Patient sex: M
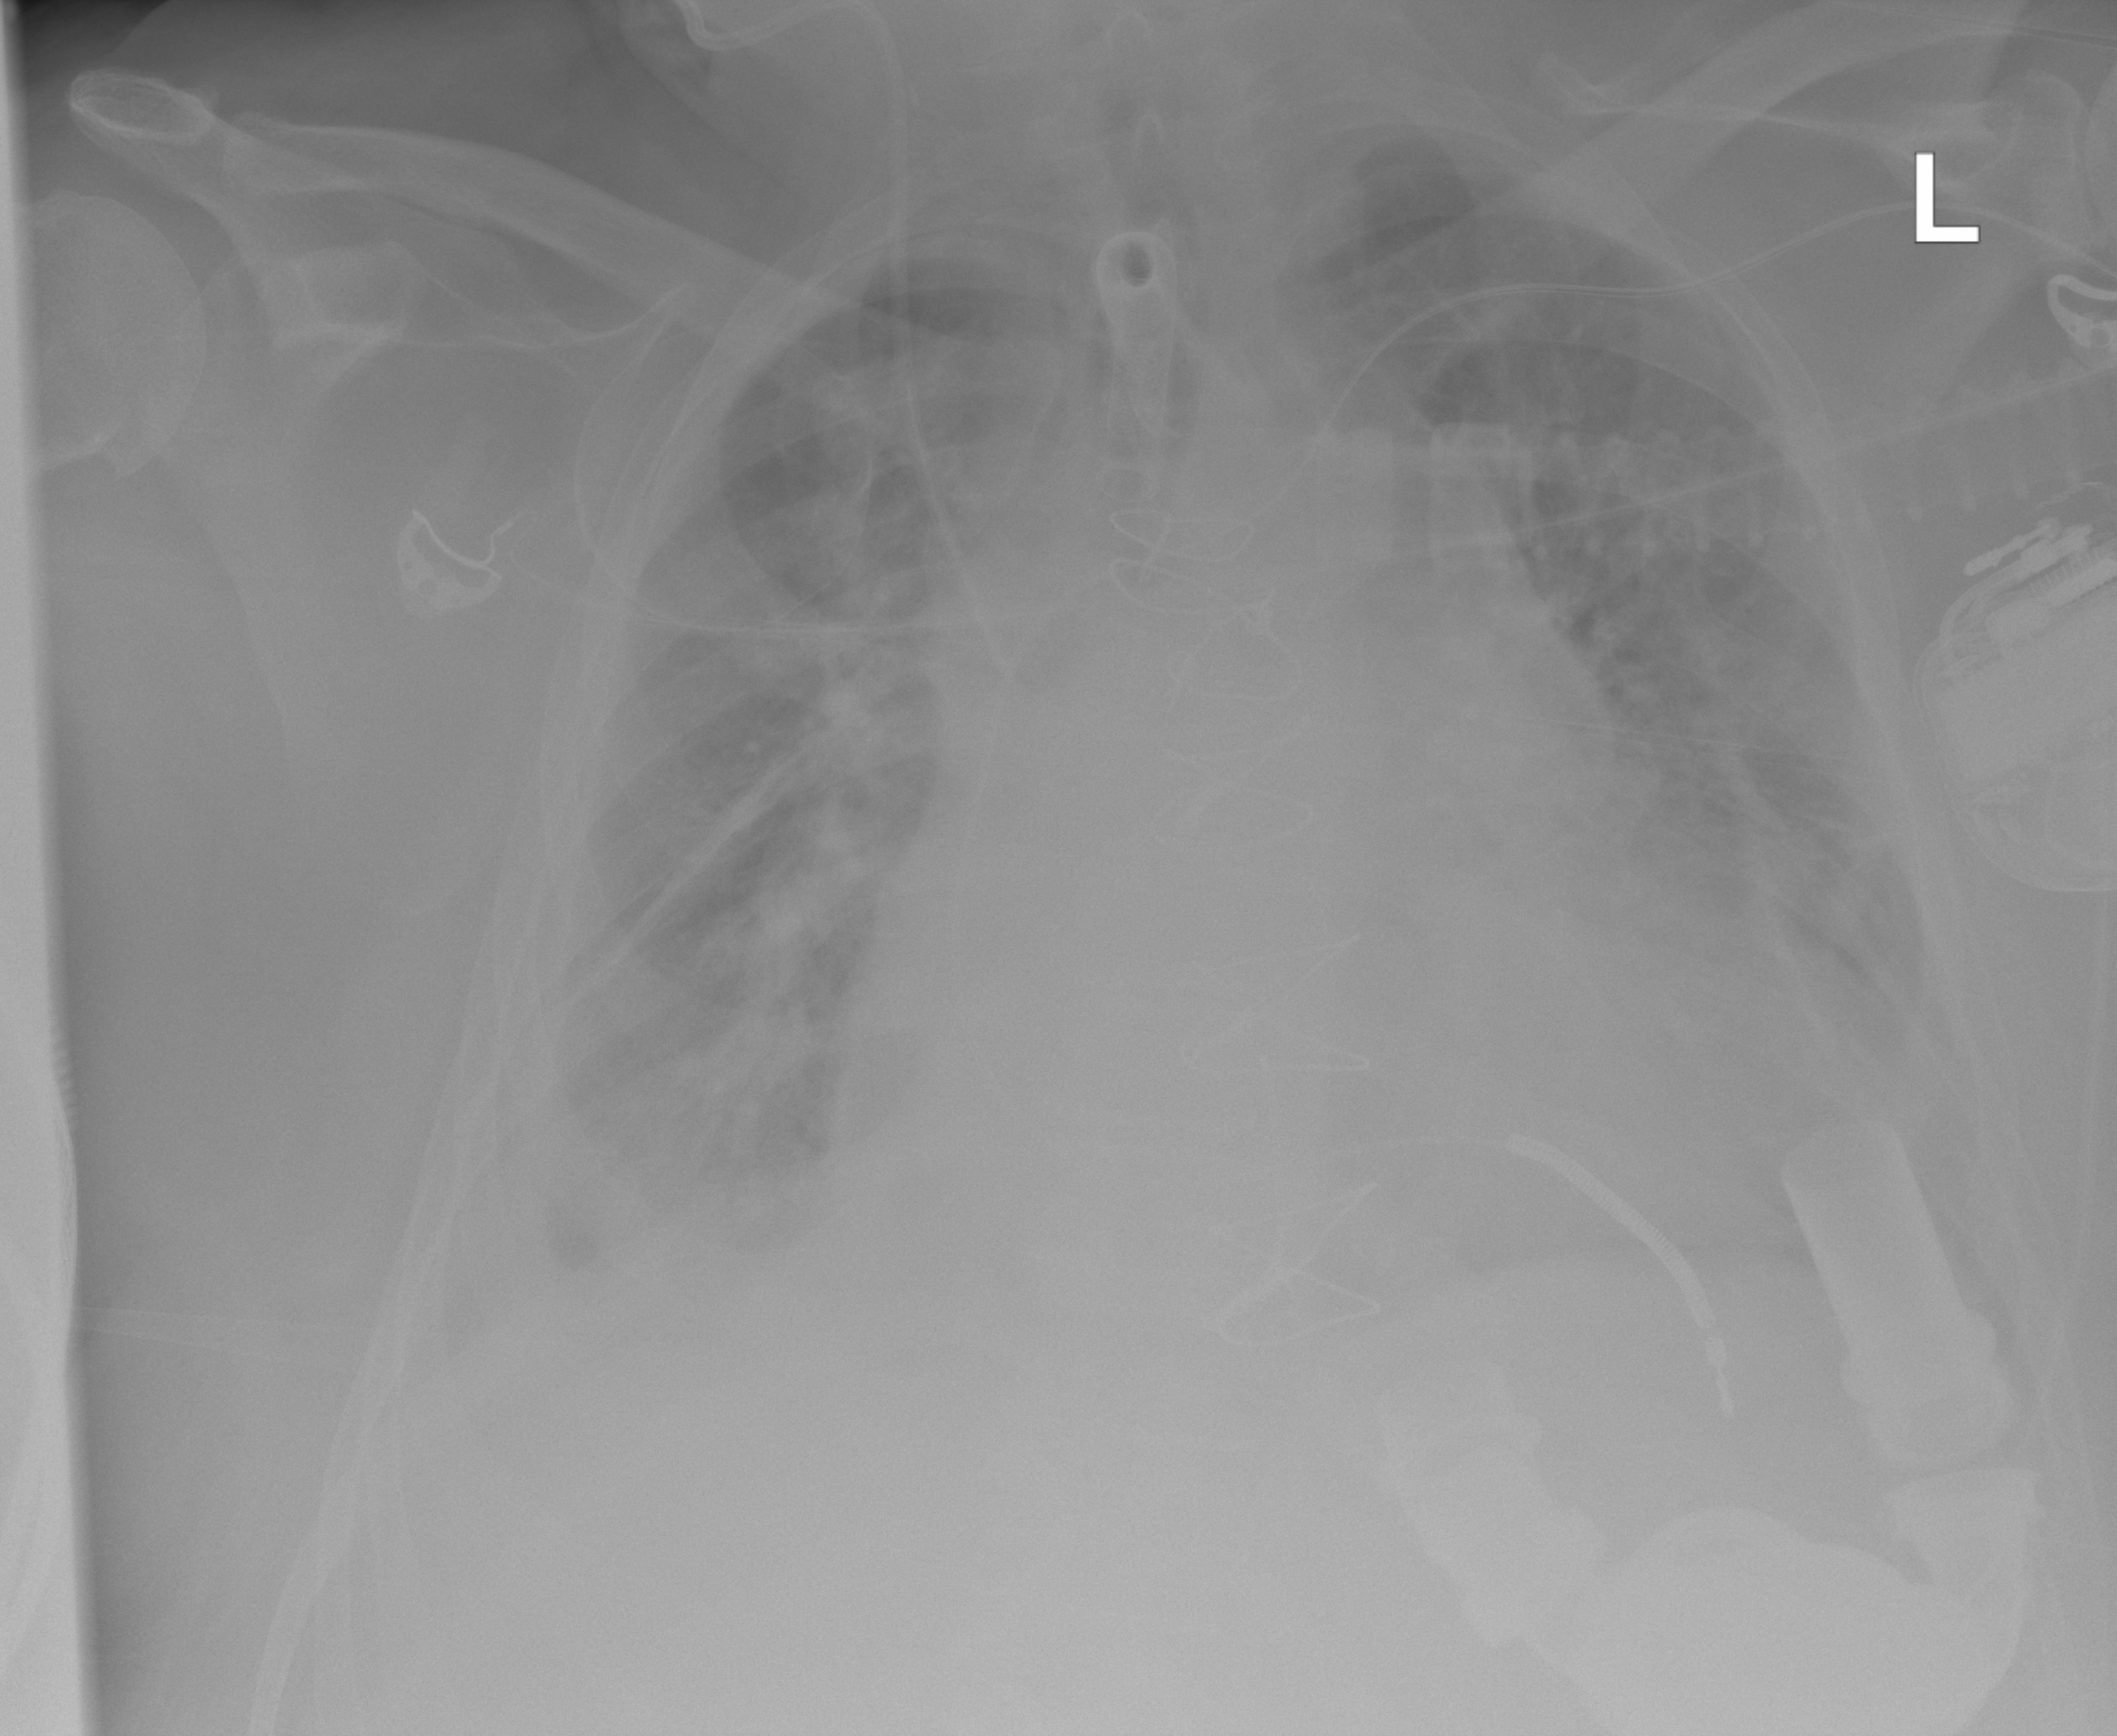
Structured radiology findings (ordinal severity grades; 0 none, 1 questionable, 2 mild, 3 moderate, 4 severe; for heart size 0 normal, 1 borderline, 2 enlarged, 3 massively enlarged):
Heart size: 2
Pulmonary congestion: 3
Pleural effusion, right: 2
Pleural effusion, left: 0
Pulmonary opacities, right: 2
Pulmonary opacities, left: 2
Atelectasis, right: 2
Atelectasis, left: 2